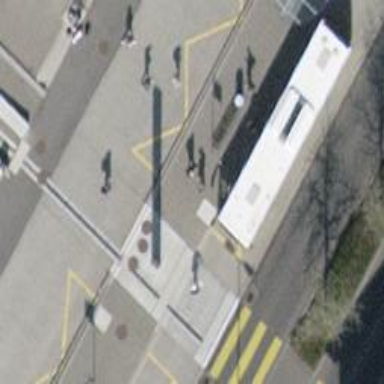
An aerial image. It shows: Platform with shelter for public transport.